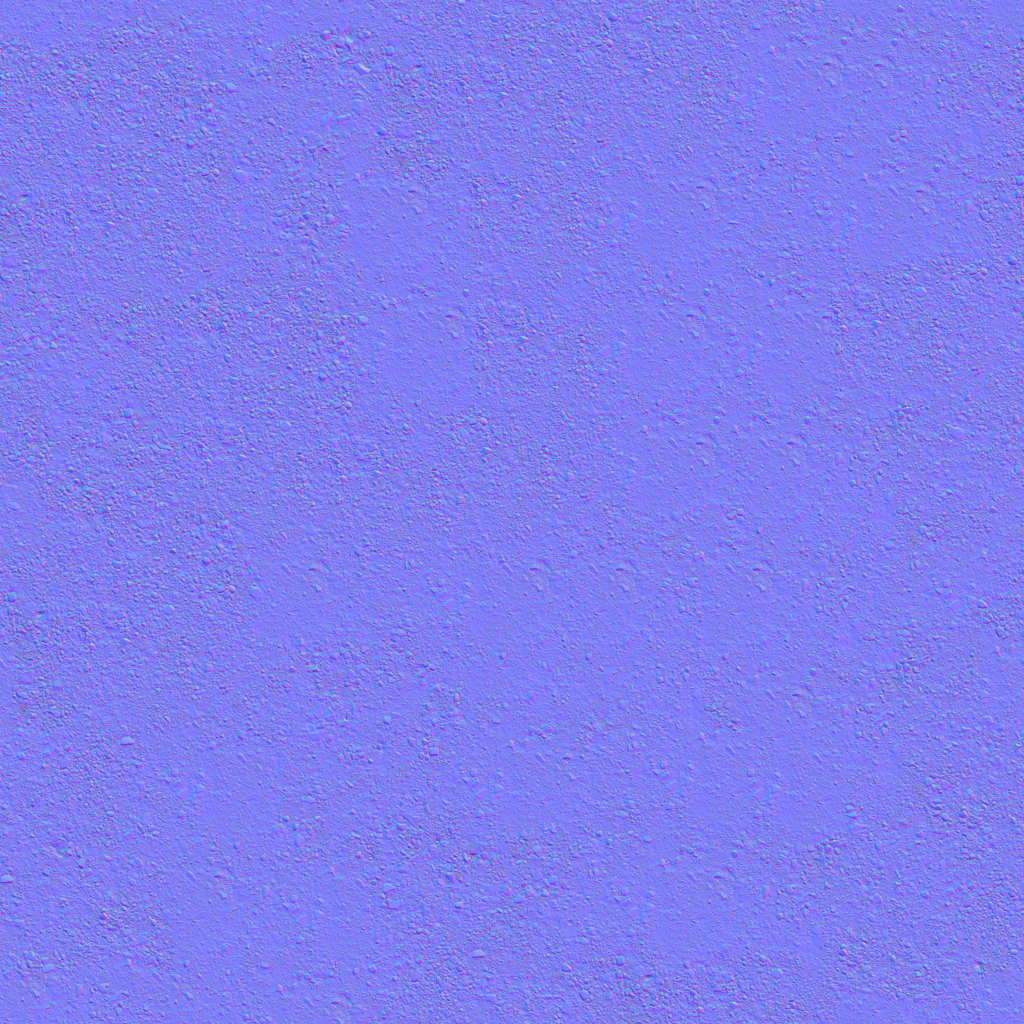
Texture map type: NormalGL